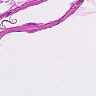
Metastatic tissue present: no